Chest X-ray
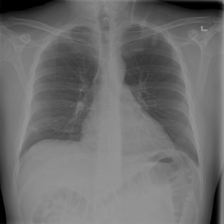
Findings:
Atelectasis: negative
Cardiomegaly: negative
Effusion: negative
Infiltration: negative
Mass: negative
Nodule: negative
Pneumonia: negative
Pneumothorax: negative
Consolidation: negative
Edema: negative
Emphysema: negative
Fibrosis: negative
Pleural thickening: negative
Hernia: negative